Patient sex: F
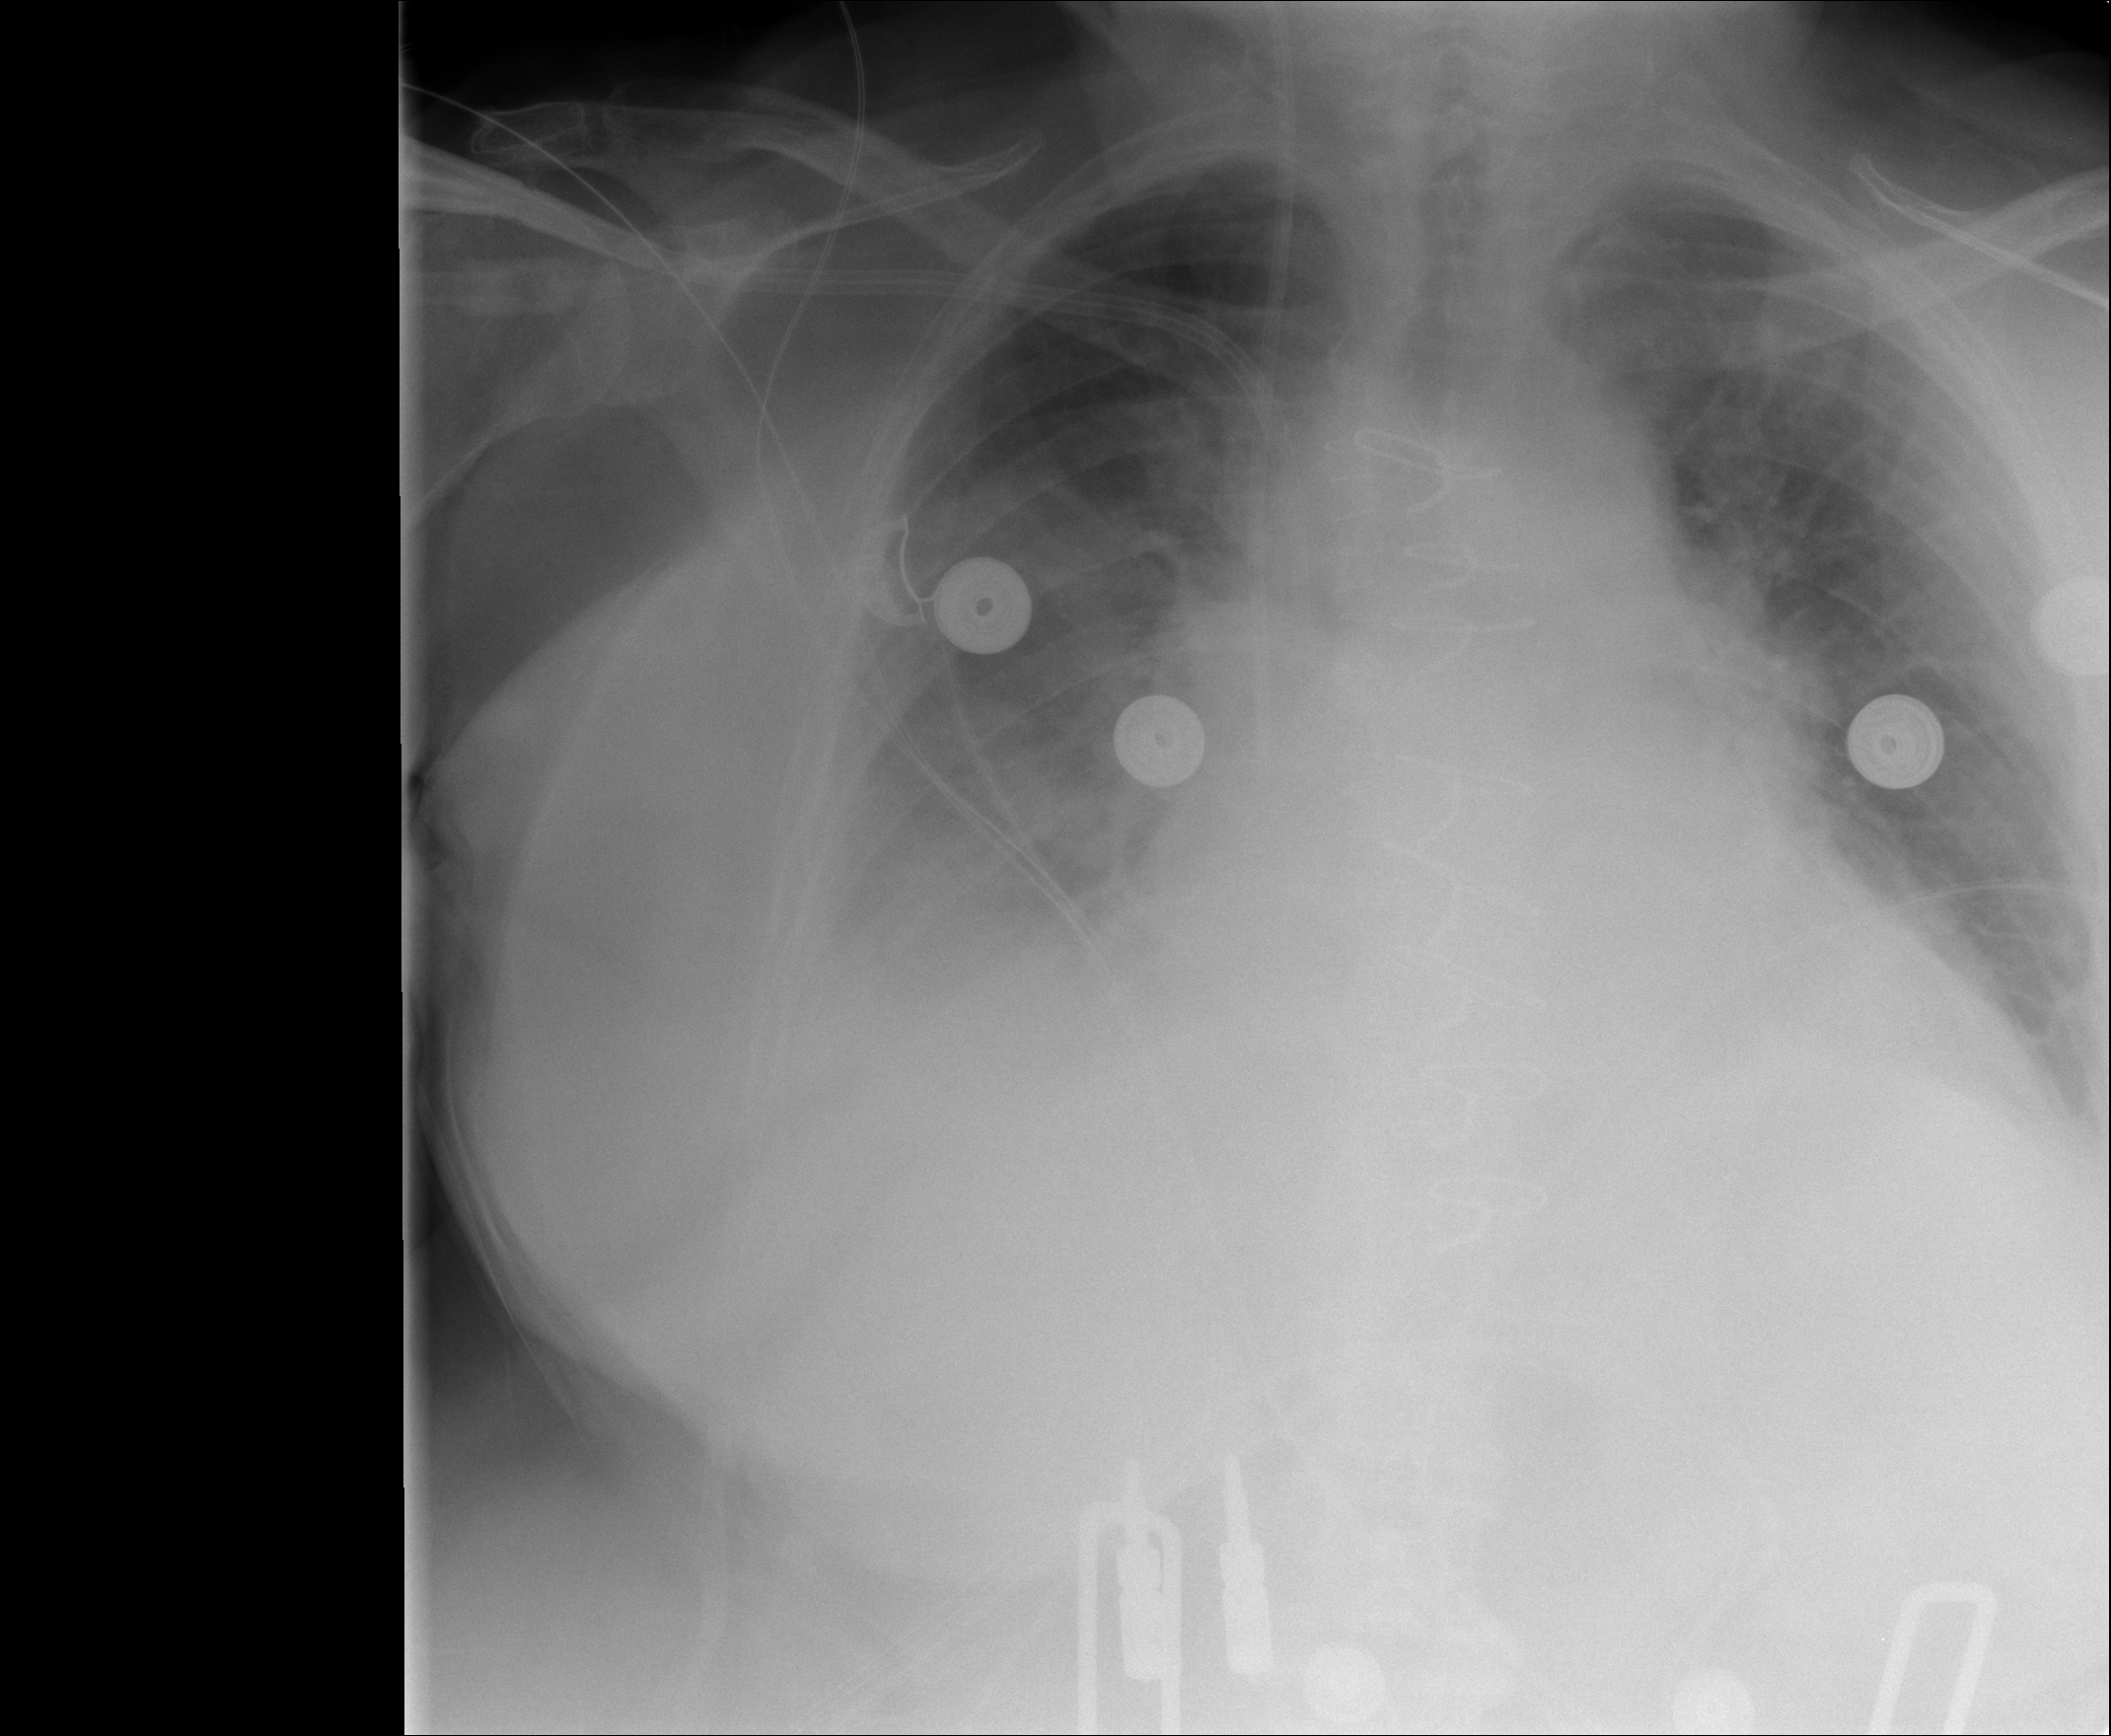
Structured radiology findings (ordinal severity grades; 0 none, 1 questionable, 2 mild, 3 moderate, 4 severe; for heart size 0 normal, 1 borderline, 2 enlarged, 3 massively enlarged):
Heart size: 2
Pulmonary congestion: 3
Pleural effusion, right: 3
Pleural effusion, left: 2
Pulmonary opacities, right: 3
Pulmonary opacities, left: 2
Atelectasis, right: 2
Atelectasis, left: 2